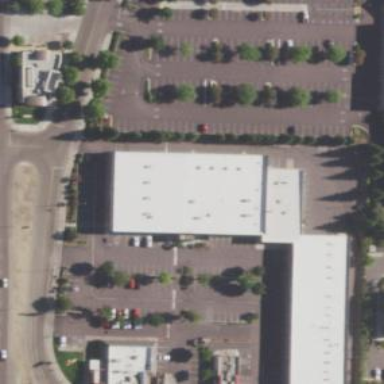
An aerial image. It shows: Commercial area.